【题型】选择题　【知识点】解析几何　【难度】medium
已知椭圆$\dfrac{x^2}{a^2}+\dfrac{y^2}{b^2}=1$（$a>c>b>0$）的左焦点为$F$，下顶点为$A$，直线$l$:$\sqrt{2}x-y+4=0$交椭圆于$M,N$两点，若$F$恰好为$\triangle AMN$的重心，则椭圆的离心率为（  ）．
\vspace{0.1cm}
\noindent A．$\dfrac{2}{3}$ \quad B．$\dfrac{\sqrt{3}}{2}$ \quad C．$\dfrac{\sqrt{3}}{3}$ \quad D．$\dfrac{\sqrt{6}}{3}$

\vspace{0.3cm}
【解答】

\noindent \textbf{【答案】} $\boldsymbol{D}$

\vspace{0.3cm}
\noindent \textbf{【分析】} 取$MN$的中点$E$，确定$k_{OE}$，再结合$\overrightarrow{AF}=2\overrightarrow{FE}$列出等式即可求解．

\vspace{0.3cm}
\noindent \textbf{【详解】} 如图：

\vspace{0.2cm}

\vspace{0.2cm}
\noindent 设$E$为$MN$的中点，$M,N$两点坐标为$(x_1,y_1)$,$(x_2,y_2)$，$E\left(\dfrac{x_1+x_2}{2},\dfrac{y_1+y_2}{2}\right)$，
则
\[
\begin{cases}
\dfrac{x_1^2}{a^2}+\dfrac{y_1^2}{b^2}=1 \\
\dfrac{x_2^2}{a^2}+\dfrac{y_2^2}{b^2}=1
\end{cases}
\]
两式作差化简可得：$\dfrac{(x_1-x_2)(x_1+x_2)}{a^2}=-\dfrac{(y_1-y_2)(y_1+y_2)}{b^2}$，
即 $-\dfrac{b^2}{a^2}=\dfrac{(y_1-y_2)(y_1+y_2)}{(x_1-x_2)(x_1+x_2)}$，
即 $k_{OE}k_{MN}=-\dfrac{b^2}{a^2}$，$\sqrt{2}\cdot k_{OE}=-\dfrac{b^2}{a^2}$，所以 $k_{OE}=-\dfrac{\sqrt{2}b^2}{2a^2}$,$F(-c,0)$,$A(0,-b)$，
由$F$恰好为$\triangle AMN$的重心，则 $\overrightarrow{AF}=2\overrightarrow{FE}$，
即可得 $(-c,b)=2(x_E+c,y_E)$，
解得 $E\left(-\dfrac{3c}{2},\dfrac{b}{2}\right)$，
所以 $-\dfrac{\sqrt{2}b^2}{2a^2}=-\dfrac{b}{3c}$，则 $2a^2=3\sqrt{2}bc$，
平方后得 $2a^4=9b^2c^2=9(a^2-c^2)c^2$，$9c^4-9a^2c^2+2a^4=0$，
即 $9e^4-9e^2+2=0 \Leftrightarrow (3e^2-1)(3e^2-2)=0$，
解得 $e=\dfrac{\sqrt{3}}{3}$ 或 $e=\dfrac{\sqrt{6}}{3}$．

\vspace{0.3cm}
\noindent 由条件 $c>b \Rightarrow c^2>b^2 \Rightarrow c^2>a^2-c^2 \Rightarrow 2c^2>a^2 \Rightarrow \dfrac{c^2}{a^2}>\dfrac{1}{2} \Rightarrow e=\dfrac{c}{a}>\dfrac{\sqrt{2}}{2}$，
因为 $\left(\dfrac{\sqrt{3}}{3}\right)^2=\dfrac{1}{3}<\dfrac{1}{2}=\left(\dfrac{\sqrt{2}}{2}\right)^2$，所以 $e=\dfrac{\sqrt{3}}{3}$ 不合题意，
所以 $e=\dfrac{\sqrt{6}}{3}$．
\vspace{0.1cm}
\noindent 故选：$\boldsymbol{D}$

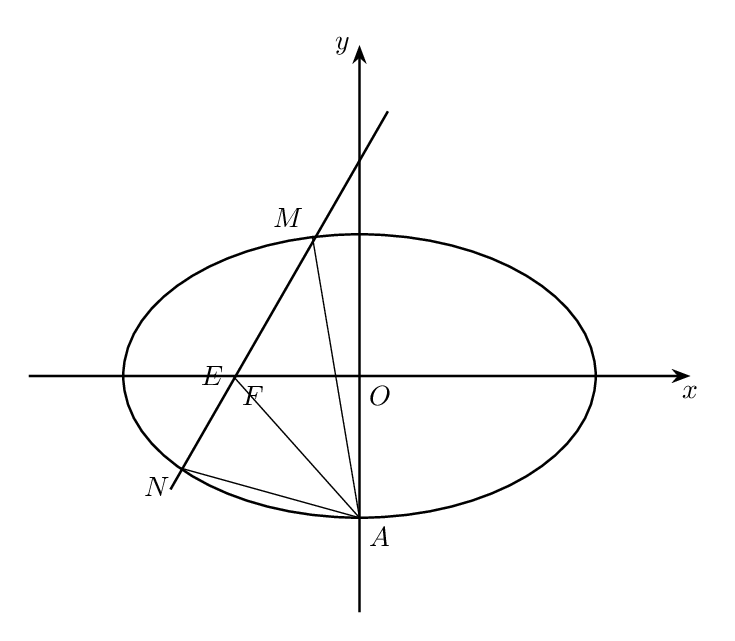